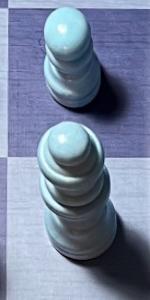
Label: Queen_White